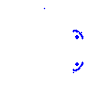
Particle: proton